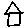
Label: house